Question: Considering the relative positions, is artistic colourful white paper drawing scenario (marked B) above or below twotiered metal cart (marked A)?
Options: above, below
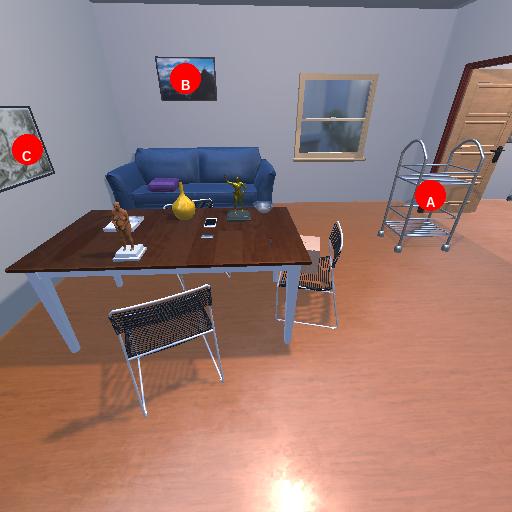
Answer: above